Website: apple
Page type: billing-address
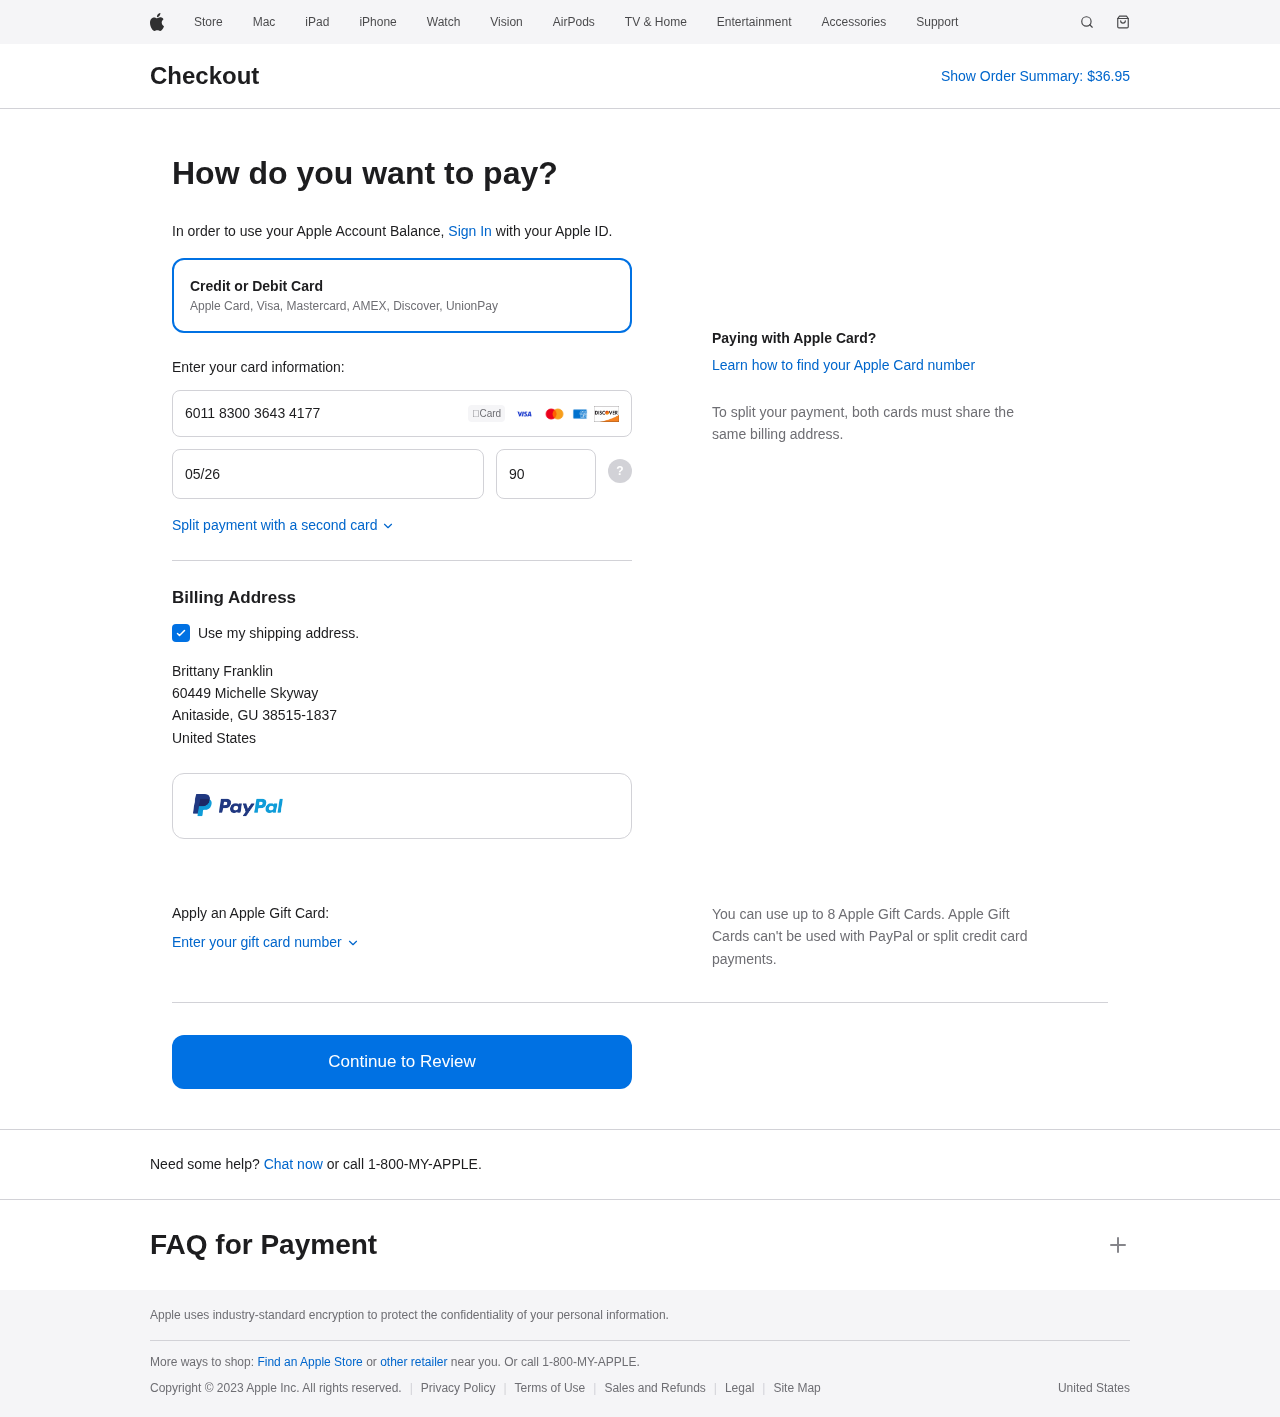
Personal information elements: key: PII_CARD_CVV
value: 904
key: PII_CARD_EXPIRY
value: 05/26
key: PII_CARD_NUMBER
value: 6011 8300 3643 4177
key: PII_CITY
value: Anitaside
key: PII_COUNTRY
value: United States
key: PII_FULLNAME
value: Brittany Franklin
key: PII_POSTCODE_FULL
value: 38515-1837
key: PII_STATE_ABBR
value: GU
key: PII_STREET
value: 60449 Michelle Skyway
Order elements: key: ORDER_TOTAL
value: $36.95